Question: What is the easiest way to hide the "Page" link?

Thank You.
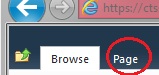
Answer: Here's are code behind and client side ways of hiding the Page tab
via MSDN forums <URL>:
'''
public void HideRibbonItem()
{
//if this is a System.Web.UI.Page
SPRibbon ribbon = SPRibbon.GetCurrent(this);
ribbon.TrimById("Ribbon.ListItem.New.NewFolder");
}
'''
and from <URL> it is the 'Ribbon.WebPartPage' tab
inspecting the page we can see the Page tab is buried deep

but with some quick and dirty javascript or jQuery you can hide that tab
javascript:
'''
document.getElementById('Ribbon.WebPartPage-title').style.display = "none";
'''
jQuery:
'''
$('#Ribbon\.WebPartPage-title').hide();
'''
---
I'd consider the code-behind method to be the cleaner way but client side script gets the job done as well.